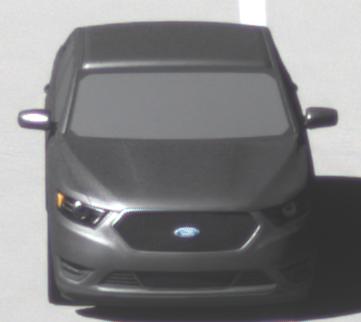
Make: Ford
Model: Taurus
Detailed model: SHO
Model produced from: 2012
Model produced until: 2019
Doors: 4
Color: gray
Road condition: dry road
Daytime: midday
Contrast: high contrast